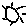
Label: sun